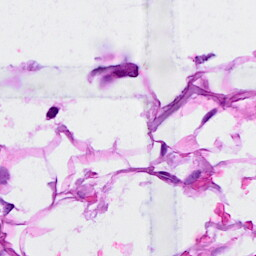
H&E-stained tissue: Breast